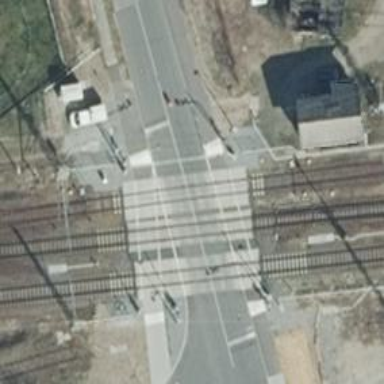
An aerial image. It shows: Level crossing with lights and saltire markings. The crossing has double half barrier.